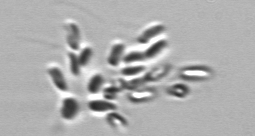
Label: Dinobryon